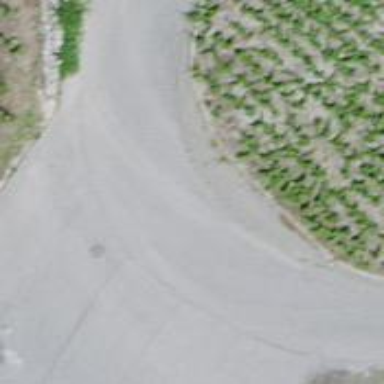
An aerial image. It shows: Unclassified road with paved surface.